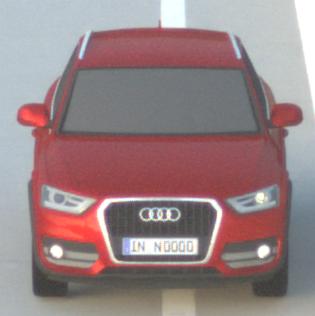
Make: Audi
Model: Q3 1.4 TFSI
Detailed model: Q3 (8U)
Model produced from: 2013/07
Model produced until: 2014/10
Doors: 5
Color: red
Road condition: dry road
Daytime: sunrise or sunset
Contrast: low contrast